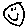
Label: smiley face